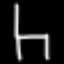
Label: chair